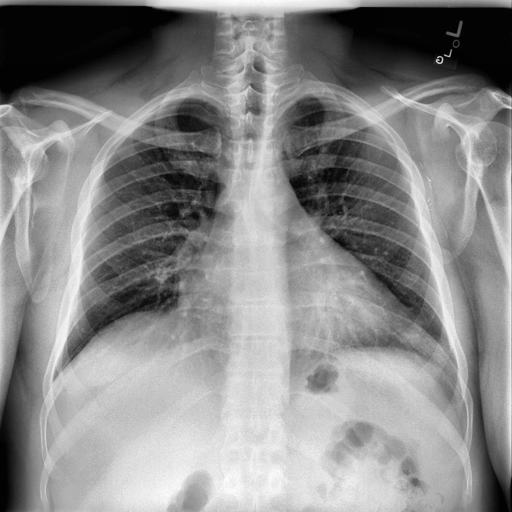
Finding: NORMAL